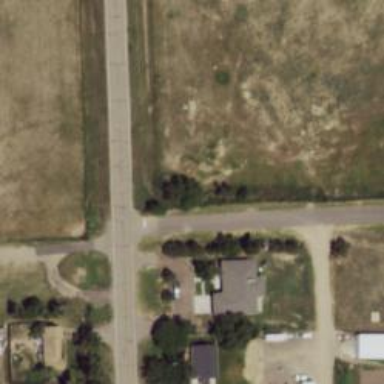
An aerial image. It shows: Stop road.